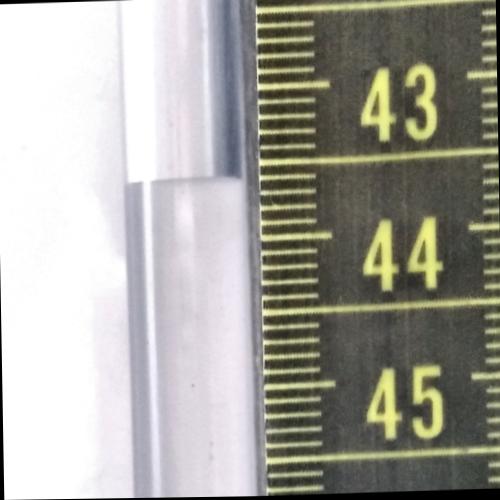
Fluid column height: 43.6 cm